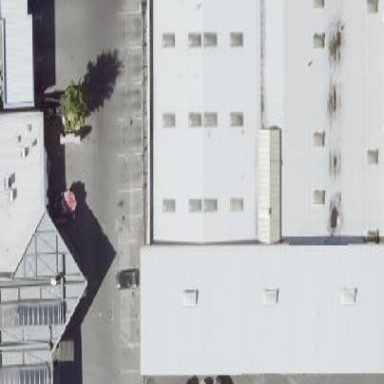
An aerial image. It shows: Building housing car shop.